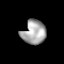
Tissue: lung
Cell type: Epithelial cells
Senescence score: 0.1707
Nuclear area (px): 545
Mean DAPI intensity: 169.694